Question: So I have a problem. I'm making a use-case diagram for an e-commerce store. But I've been told that one of my actors can't be named server as it's not outside of the system. Any Ideas on what this actor can be called instead? This actor is taking care of most admin functions. Below is a simple image of what it looks like.

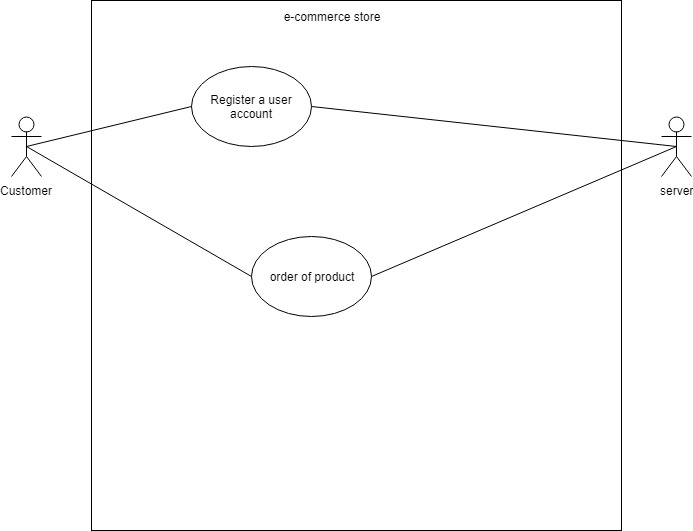
Answer: You don't need an actor to represent the server. The server is part of your system, and in use case analysis you treat the system as a black-box.
You should simply delete the current Server actor.